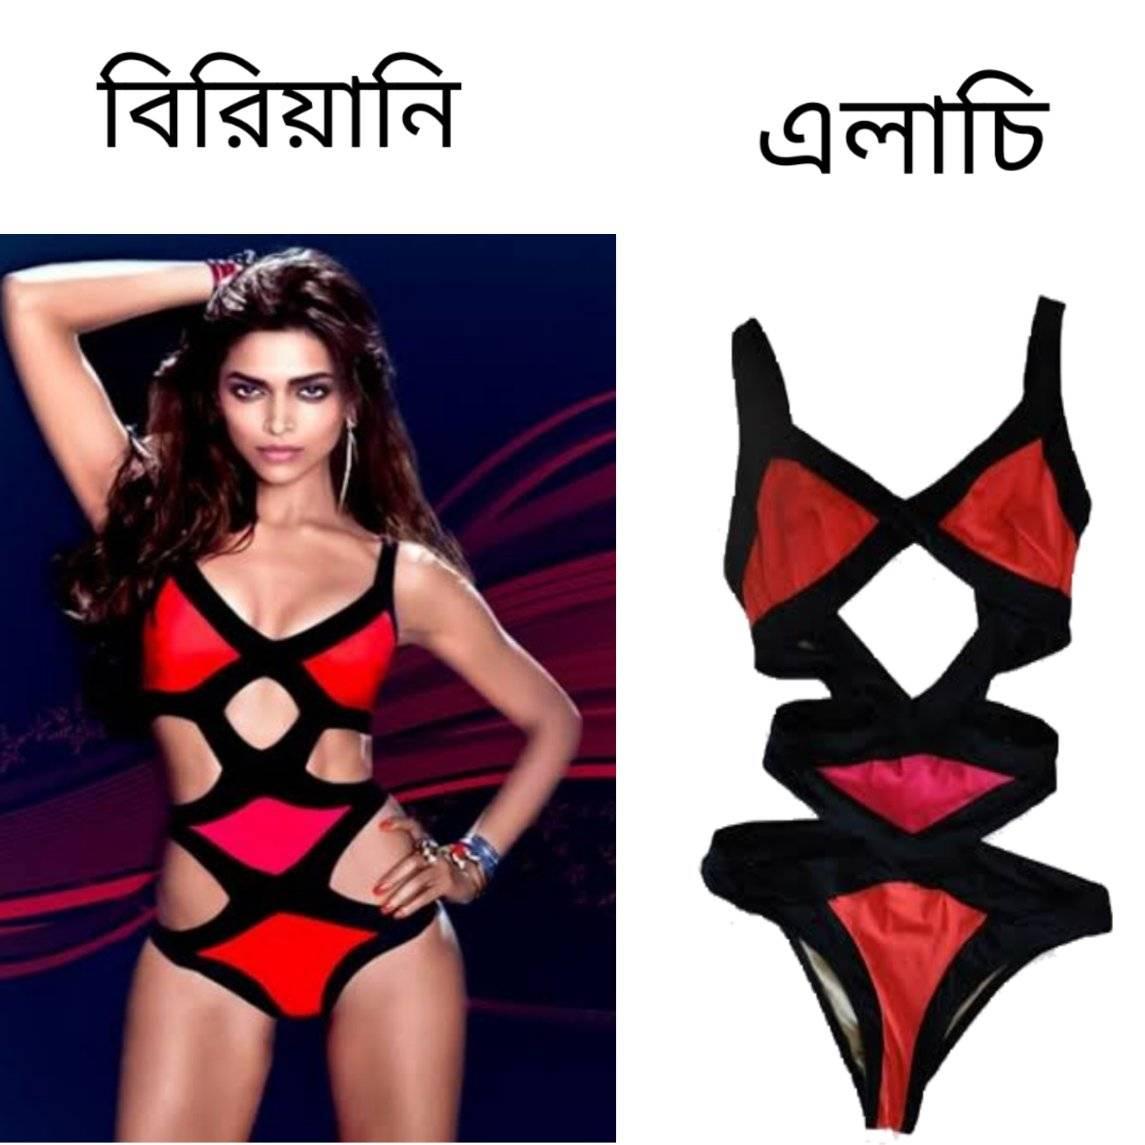
Caption: বিরিয়ানি    এলাচি
Label: hate